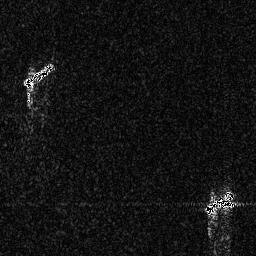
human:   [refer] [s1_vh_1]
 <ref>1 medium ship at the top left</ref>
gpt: <box>[[8, 23, 21, 33, 0]]</box>